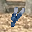
Label: 4